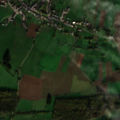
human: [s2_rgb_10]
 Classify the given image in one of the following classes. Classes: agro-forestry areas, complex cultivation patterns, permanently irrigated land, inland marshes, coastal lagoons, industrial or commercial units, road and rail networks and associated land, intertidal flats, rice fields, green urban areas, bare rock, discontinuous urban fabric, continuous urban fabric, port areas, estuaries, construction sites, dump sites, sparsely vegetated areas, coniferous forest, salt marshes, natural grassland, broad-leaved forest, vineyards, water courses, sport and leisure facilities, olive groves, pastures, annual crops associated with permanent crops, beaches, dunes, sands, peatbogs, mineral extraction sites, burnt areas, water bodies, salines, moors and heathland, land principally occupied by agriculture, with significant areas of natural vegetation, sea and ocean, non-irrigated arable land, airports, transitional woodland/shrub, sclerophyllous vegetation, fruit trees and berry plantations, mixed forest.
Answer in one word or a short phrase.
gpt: discontinuous urban fabric, non-irrigated arable land, pastures, complex cultivation patterns, broad-leaved forest